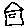
Label: house